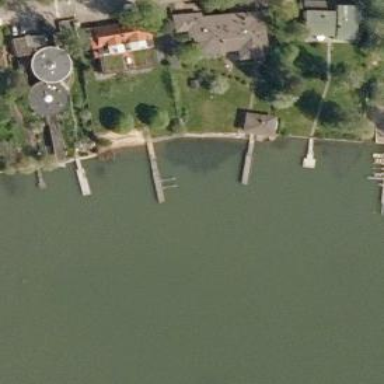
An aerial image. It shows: Man-made pier.